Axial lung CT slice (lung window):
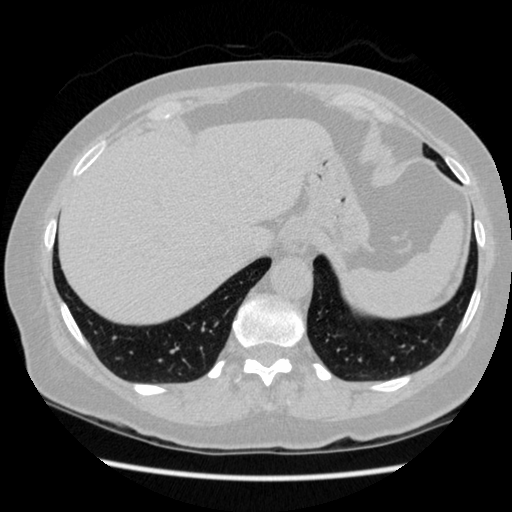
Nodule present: no